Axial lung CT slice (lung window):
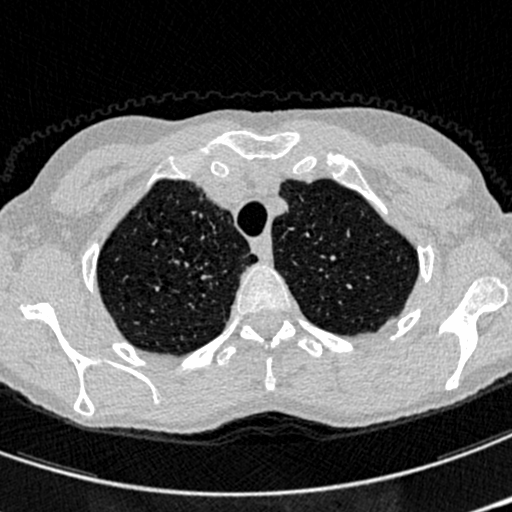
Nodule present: no